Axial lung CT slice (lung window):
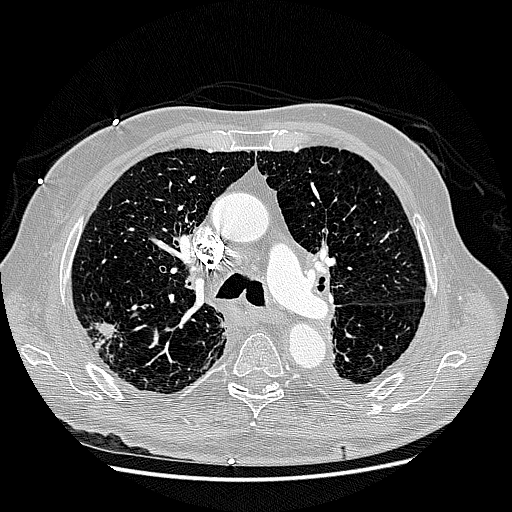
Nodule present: yes
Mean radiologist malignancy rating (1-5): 4.667